Question: I get this "" error, even when i have added app icon images in Images.xcastes folder, while uploading my app to appstore. Your immediate response is appreciated. Thanks
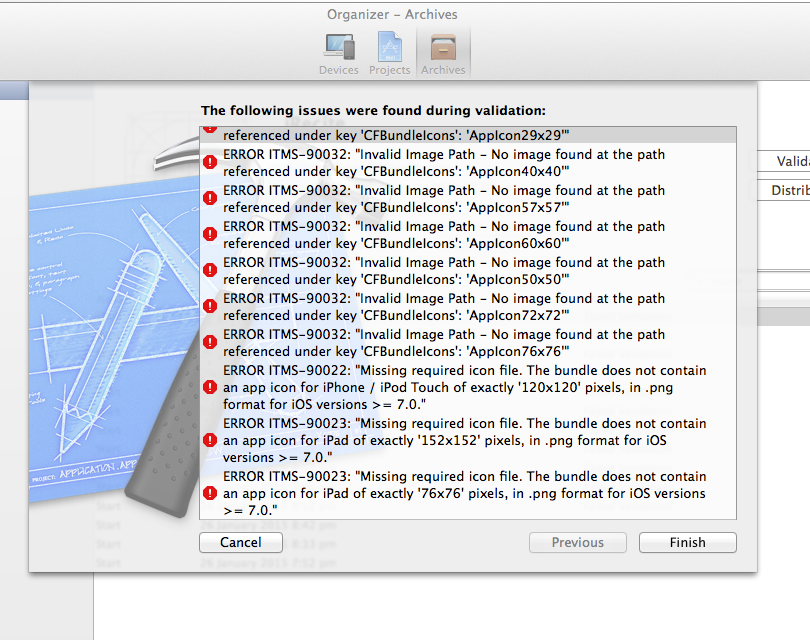
Answer: I have found out the solution to this post and here I am going to explain it how I could solve this issue.
1) Remove all the app icons from the Images.Xcassets folder and add them into your main bundle. Shown in the figure below.
2) Go to info plist and add "Icon files(iOS 5)" dictionary and add the app icon names under the strings(name of the once you are using in your app). Its shown in the figure below. Make sure that the images are png files. And you will be done wit this.Thanks